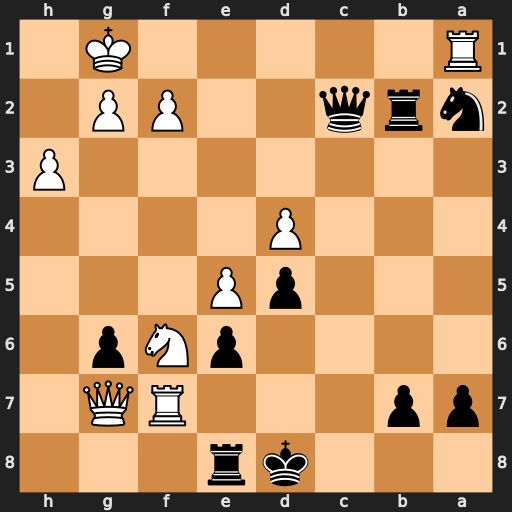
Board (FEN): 3kr3/pp3RQ1/4pNp1/3pP3/3P4/7P/nrq2PP1/R5K1
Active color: b
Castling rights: -
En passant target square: -
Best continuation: Qxf2+ Kh2 Qxg2#